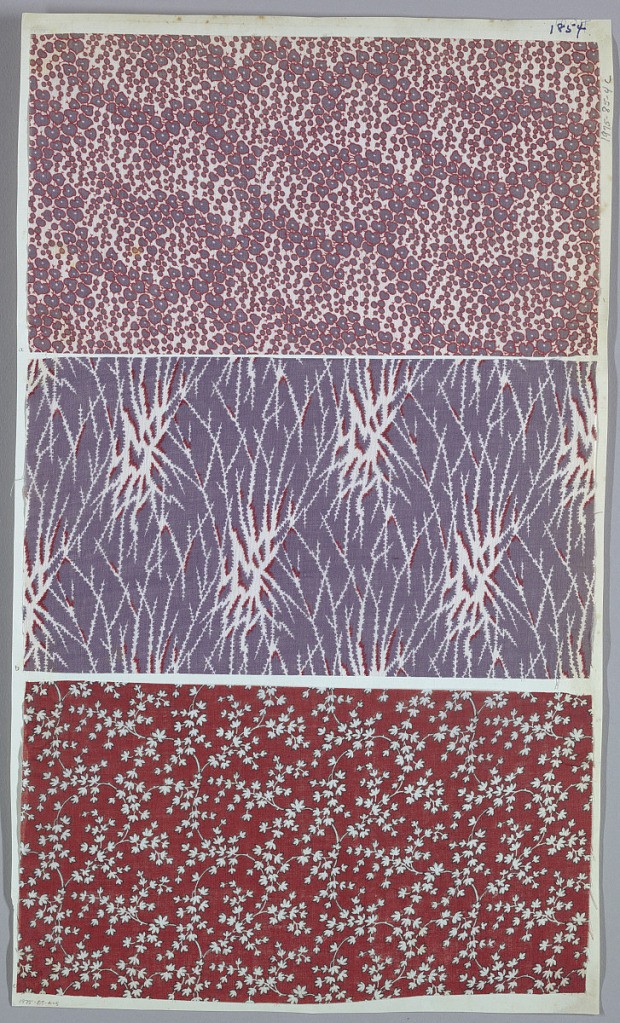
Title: Textile
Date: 19th century
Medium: printed
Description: One of seven pages from a printed fabric sample book. Page is double-sided